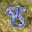
Label: 8